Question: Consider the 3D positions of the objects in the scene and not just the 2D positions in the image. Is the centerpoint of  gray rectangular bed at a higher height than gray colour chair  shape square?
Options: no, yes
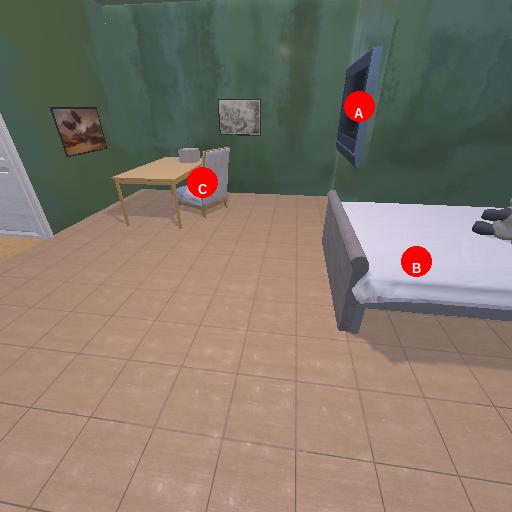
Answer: no